Field crop: maize
Growth stage: 2
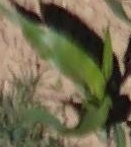
Species: maize